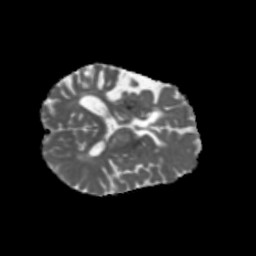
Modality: MD
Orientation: axial
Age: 46
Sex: male
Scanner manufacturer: siemens
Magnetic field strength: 3 T
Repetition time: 5.47 s
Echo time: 0.0854 s